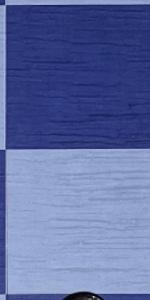
Label: Empty